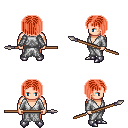
a pixel art fantasy rpg character, male body template, human, light skin, white robe, white pants, red pageboy hairstyle, metal boots, spear, four views (front, back, left, right), 2x2 character sprite sheet, small pixel art, hard edges, no anti-aliasing